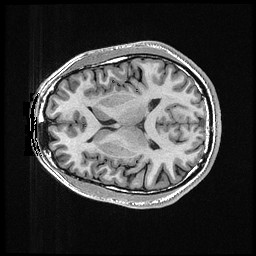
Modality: T1w
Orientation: axial
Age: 30
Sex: male